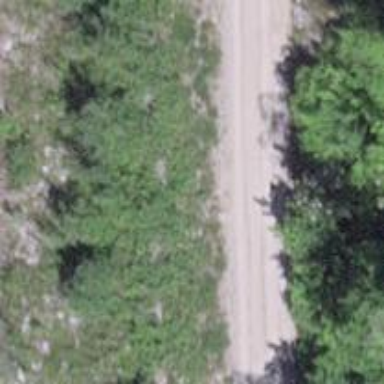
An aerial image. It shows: Gravel track with grade2 quality.